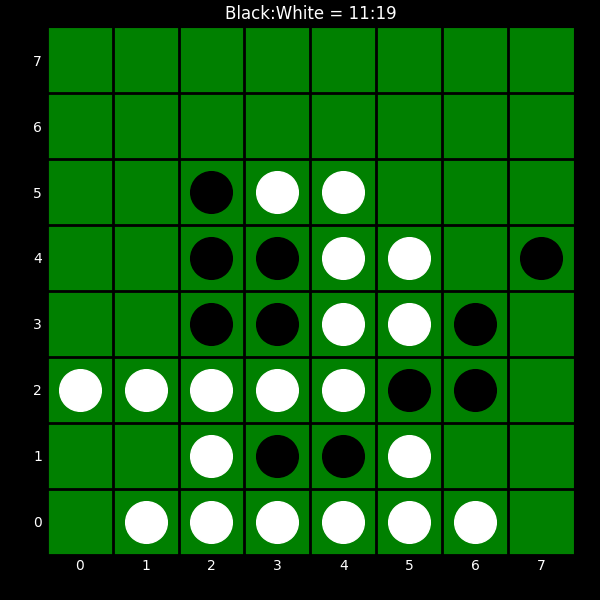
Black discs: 11
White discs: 19